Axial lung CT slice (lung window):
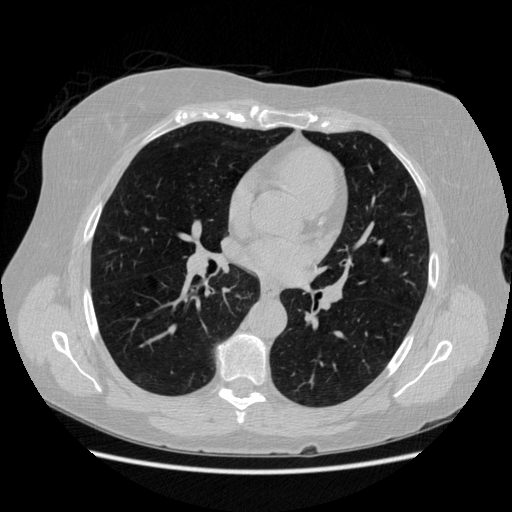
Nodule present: no